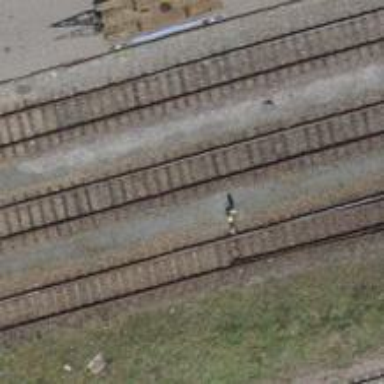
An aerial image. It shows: Single track railway siding.